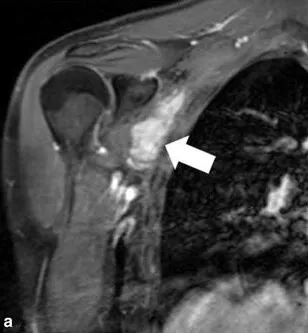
T2-weighted MRI of the right shoulder after second tumor resection and prior to bevacizumab treatment.
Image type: radiology (mri)